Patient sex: M
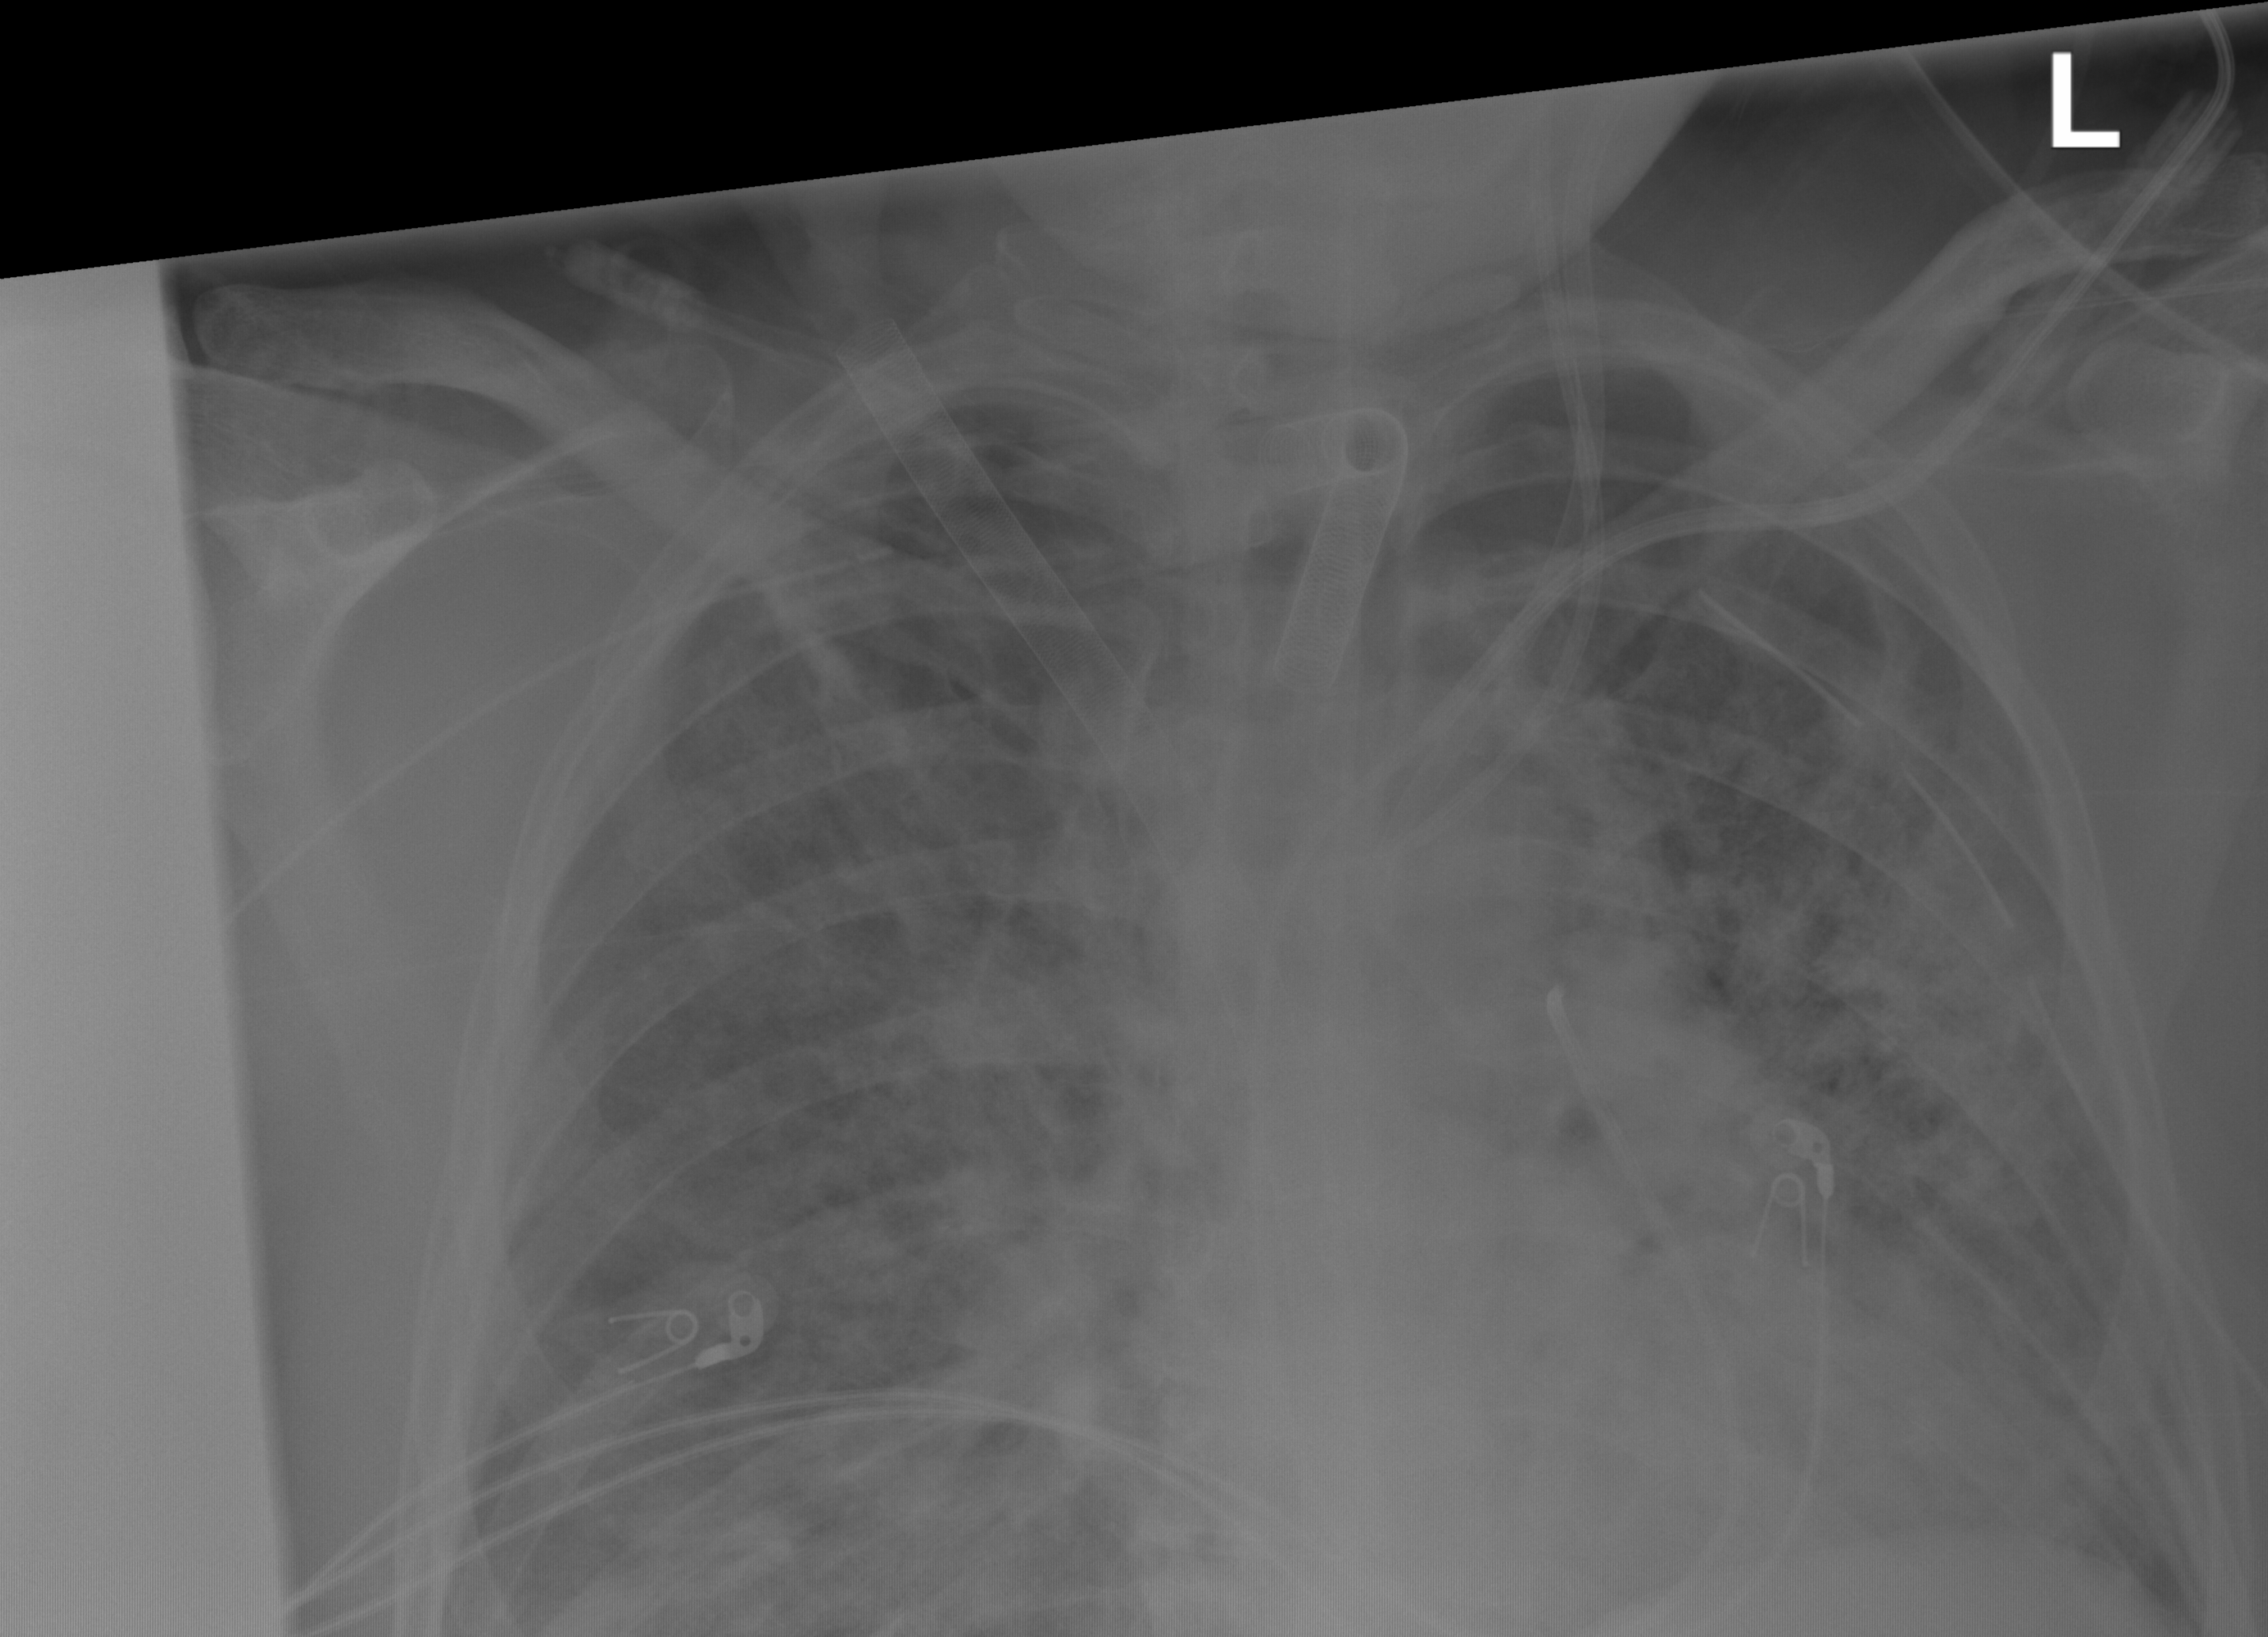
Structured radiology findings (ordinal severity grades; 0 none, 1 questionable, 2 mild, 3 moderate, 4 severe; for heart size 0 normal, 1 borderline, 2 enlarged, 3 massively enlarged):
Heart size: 0
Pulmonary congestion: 0
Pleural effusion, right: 2
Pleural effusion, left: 2
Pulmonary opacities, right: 3
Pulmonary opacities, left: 3
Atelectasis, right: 2
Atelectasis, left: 2